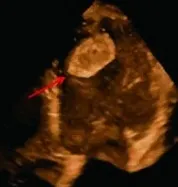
Transesophageal. Echocardiograms showed severe global LV systolic dysfunction and dilatation with a large mobile pedunculated mass in the LV apex.
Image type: radiology (ultrasound)